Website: macys
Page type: customer-info-address
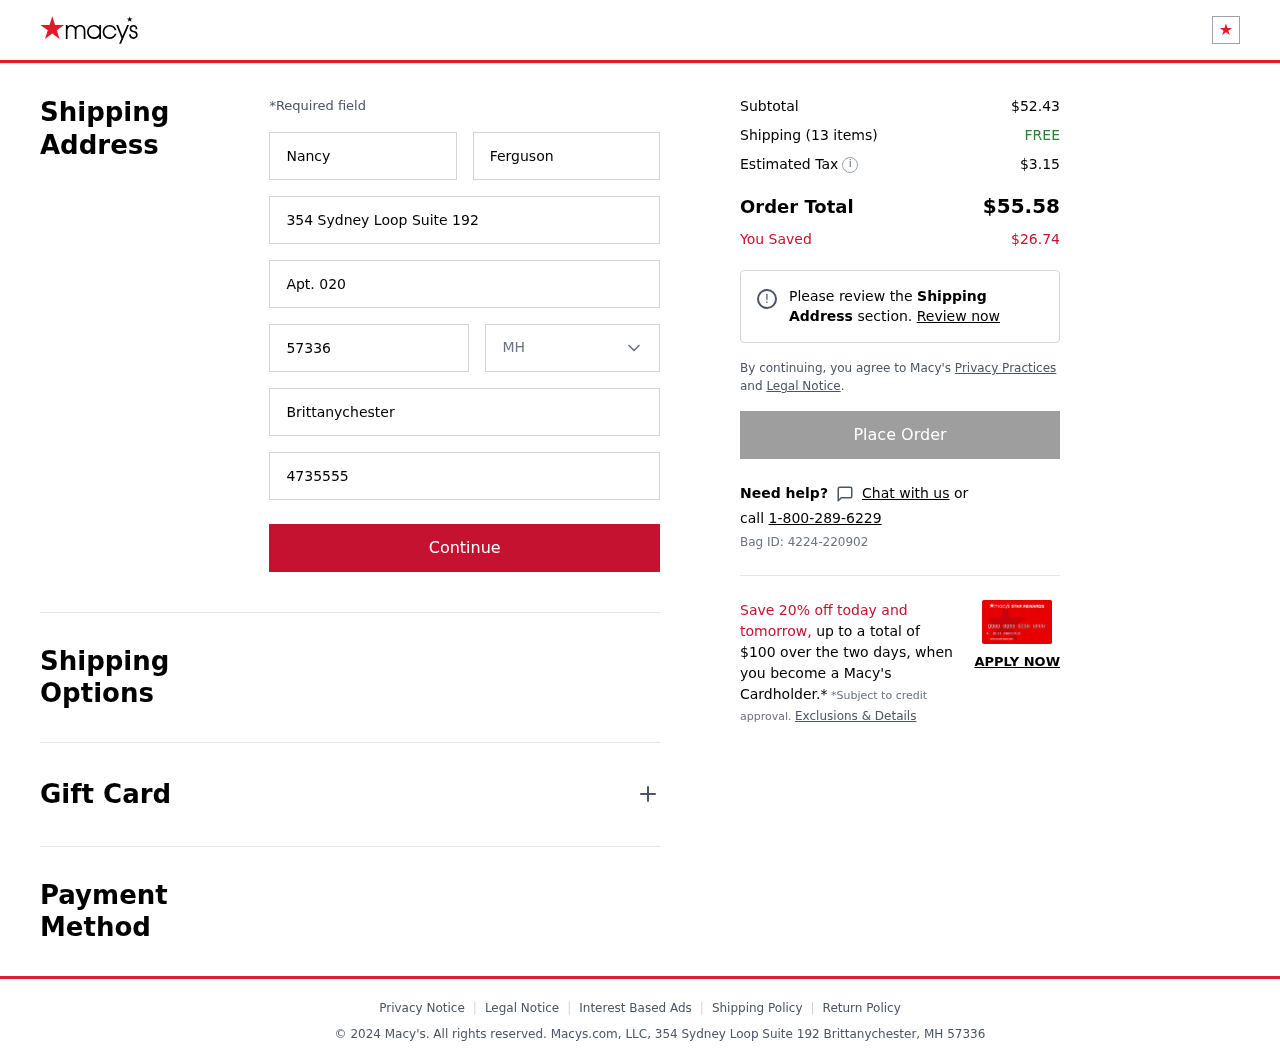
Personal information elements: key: PII_CITY
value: Brittanychester
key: PII_FIRSTNAME
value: Nancy
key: PII_LASTNAME
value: Ferguson
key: PII_PHONE
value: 4735555990
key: PII_POSTCODE
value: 57336
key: PII_STATE
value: MH
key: PII_STREET
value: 354 Sydney Loop Suite 192
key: PII_STREET2
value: Apt. 020
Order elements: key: ORDER_SUBTOTAL
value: $52.43
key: ORDER_NUM_ITEMS
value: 13
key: ORDER_SHIPPING_COST
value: FREE
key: ORDER_TAX
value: $3.15
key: ORDER_TOTAL
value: $55.58
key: ORDER_SAVINGS
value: $26.74
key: ORDER_BAG_ID
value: Bag ID: 4224-220902